七年级 · 算术
点 $M, N, P$ 和原点 $O$ 在数轴上的位置如图所示, 点 $M, N, P$ 对应的有理数为 $a, b, c$ (对应顺序暂不确定).如果 $a b<0, a+b>0, a c>b c$, 那么表示数 $b$ 的点为 ( )

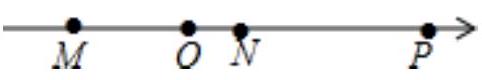
A. 点 $M$
B. 点 $N$
C. 点 $P$
D. 点 $O$
答案: A
解析: 析】

【分析】

根据数轴和 $a b<0, a+b>0, a c>b c$, 可以判断 $a 、 b 、 c$ 对应哪一个点, 从而可以解答本题.本题考查数轴, 解题的关键是明确数轴的特点能根据题目中的信息, 判断各个数在数轴上对应哪一个点.

【解答】

解: 因为 $a b<0, a+b>0$,

所以 $a, b$ 异号,

所以由数轴可得第三个数 $c$ 为正数, 即 $c>0$,

又因为 $a c>b c$,

所以 $a>b$,

所以 $a$ 为正数, $b$ 为负数,

所以数 $b$ 表示点 $M$, 数 $a$ 表示点 $P$,

即表示数 $b$ 的点为 $M$.

故选: $A$.